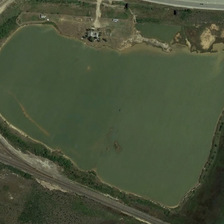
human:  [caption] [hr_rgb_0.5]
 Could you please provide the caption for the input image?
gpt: the pond is surrounded by roads .

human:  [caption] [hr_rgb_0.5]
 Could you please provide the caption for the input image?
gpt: the pond is surrounded by roads .

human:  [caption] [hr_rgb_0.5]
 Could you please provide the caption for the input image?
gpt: here is a green pond surrounded by two road .

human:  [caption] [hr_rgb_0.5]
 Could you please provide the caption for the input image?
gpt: the pond is surrounded by roads .

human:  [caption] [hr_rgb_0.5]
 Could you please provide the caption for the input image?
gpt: a green pond is near two roads .